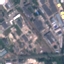
Land use / land cover: Industrial